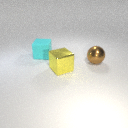
large cyan rubber cube to the left of large yellow metal cube